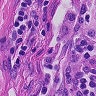
Metastatic tissue present: no